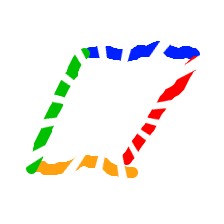
Shape: parallelogram